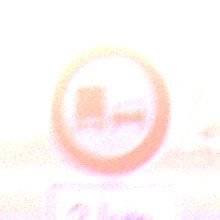
Verkehrszeichen: UeberholverbotKraftfahrzeuge
Zusatzzeichen unten: Entfernungsangaben2
Umgebung: Outdoor, Nature
Tageszeit: SunriseSunset
Wetter: Clear
Licht: Natural
Jahreszeit: NotSpecified
Kontrast: LowContrast